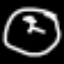
Label: clock